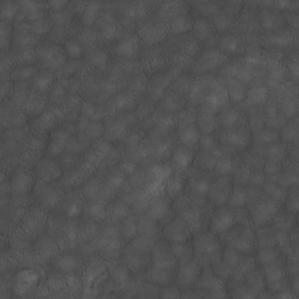
Label: non_frost